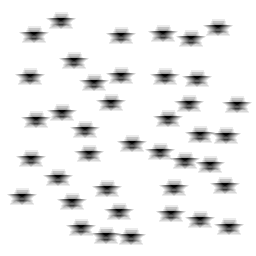
Squares: 0
Triangles: 0
Stars: 40
Total shapes: 40